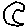
Label: moon